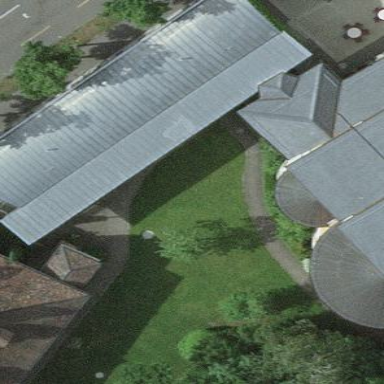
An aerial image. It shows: Round-roofed office building.